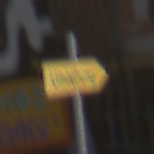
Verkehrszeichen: UmleitungswegweiserRechtsweisend
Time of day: Midday
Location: Roofed (Special)
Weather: Overcast
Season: NotSpecified
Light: Natural